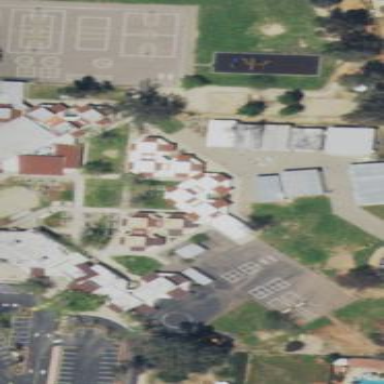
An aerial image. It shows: School.